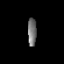
Tissue: prostate
Cell type: Fibroblasts
Senescence score: 0.7176
Nuclear area (px): 236
Mean DAPI intensity: 119.551